Question: EDIT:
I am using Python 2.7 and PyQT 4 on a Win 7 x64 machine.
I am trying to clear my window of one widget, an 'Accept' button, see code, and replace it with a progress bar.
Even though I close the 'Accept' button & add the progress bar before the processing loop is entered into. The window is only updated after the loop has finished & the progress bar jumps straight to 100%.
My code,
'''
from PyQt4 import QtCore, QtGui
import sys
import time
class CentralWidget(QtGui.QWidget):
def __init__(self, parent=None):
super(CentralWidget, self).__init__(parent)
# set layouts
self.layout = QtGui.QVBoxLayout(self)
# Poly names
self.pNames = QtGui.QLabel("Import file name", self)
self.polyNameInput = QtGui.QLineEdit(self)
# Polytype selection
self.polyTypeName = QtGui.QLabel("Particle type", self)
polyType = QtGui.QComboBox(self)
polyType.addItem("")
polyType.addItem("Random polyhedra")
polyType.addItem("Spheres")
polyType.addItem("Waterman polyhedra")
polyType.activated[str].connect(self.onActivated)
# Place widgets in layout
self.layout.addWidget(self.pNames)
self.layout.addWidget(self.polyNameInput)
self.layout.addWidget(self.polyTypeName)
self.layout.addWidget(polyType)
self.layout.addStretch()
# Combobox choice
def onActivated(self, text):
if text=="Random polyhedra":
self.randomPolyhedra(text)
if text=="Spheres": # not implementaed yet
self.polyTypeName.setText("Not implemented yet.")
self.polyTypeName.adjustSize()
if text=="Waterman polyhedra": # not implementaed yet
self.polyTypeName.setText("Not implemented yet.")
self.polyTypeName.adjustSize()
# New options for random polyhedra choice
def randomPolyhedra(self, text):
self.polyNumberLbl = QtGui.QLabel("How many: ", self)
self.polyNumber = QtGui.QLineEdit(self)
self.acceptSeed = QtGui.QPushButton('Accept') # Accept button created
self.acceptSeed.clicked.connect(lambda: self.ranPolyGen())
self.layout.addWidget(self.polyNumberLbl)
self.layout.addWidget(self.polyNumber)
self.layout.addWidget(self.acceptSeed) # Accept button in layout
self.randFlag = True
self.polyTypeName.setText(text)
self.polyTypeName.adjustSize()
# Act on option choices for random polyhedra
def ranPolyGen(self):
polyCount = int(self.polyNumber.text())
self.progressBar = QtGui.QProgressBar() # Progress bar created
self.progressBar.setMinimum(1)
self.progressBar.setMaximum(polyCount)
self.acceptSeed.close() # Accept button closed
self.layout.addWidget(self.progressBar) # Add progressbar to layout
for poly in range(1, polyCount+1):
time.sleep(1) # Calls to main polyhedral generating code go here
print poly
self.progressBar.setValue(poly)
self.doneLbl = QtGui.QLabel("Done", self)
self.layout.addWidget(self.doneLbl)
# Creates GUI
class Polyhedra(QtGui.QMainWindow):
def __init__(self):
super(Polyhedra, self).__init__()
# Place central widget in layout
self.central_widget = CentralWidget(self)
self.setCentralWidget(self.central_widget)
# Set up window
self.setGeometry(500, 500, 300, 300)
self.setWindowTitle('Pyticle')
self.show()
# Combo box
def onActivated(self, text):
self.central_widget.onActivated(text)
def main():
app = QtGui.QApplication(sys.argv)
poly = Polyhedra()
sys.exit(app.exec_())
if __name__ == '__main__':
main()
'''
Below is a picture of during loop execution & after completion.
I dont think I have got my head around the addWidget() method. I was under the impression that this would add another widget to the present layout (a vbox layout here) & that the .close() method removed a widget when directed to do so.
What am I missing?

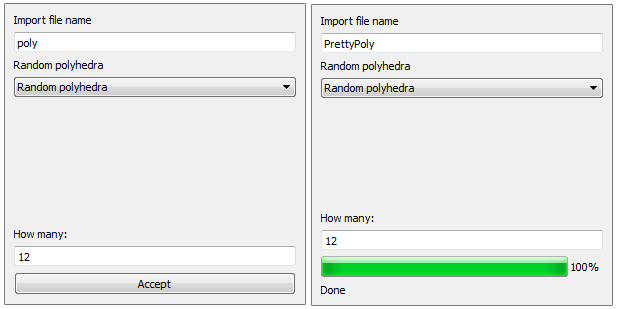
Answer: You can add:
'''
from PyQt4.QtGui import QApplication
'''
Then in your for loop:
'''
QApplication.processEvents()
'''
Your app is actually becoming unresponsive, you need to call 'processEvents()' to process the events and redraw the gui. I am not overly familiar with pyqt but I imagine another alternative is using a thread.